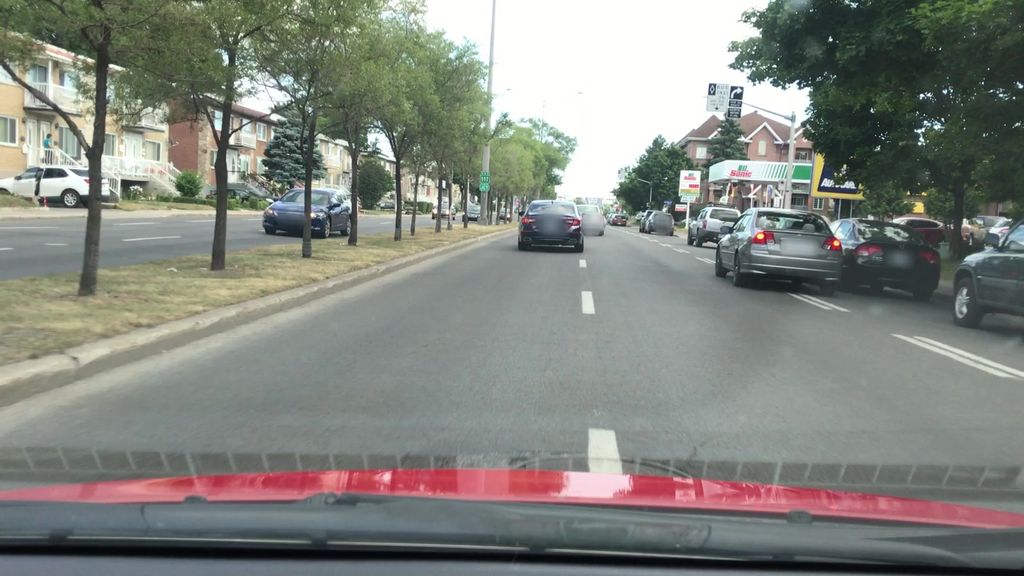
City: montreal